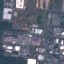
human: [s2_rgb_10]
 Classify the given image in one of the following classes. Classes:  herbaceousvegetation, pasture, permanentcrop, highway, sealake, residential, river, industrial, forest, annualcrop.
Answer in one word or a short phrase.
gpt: Industrial